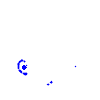
Particle: electron